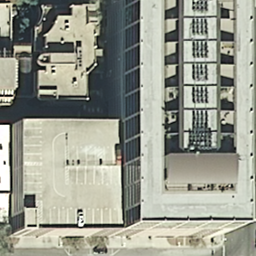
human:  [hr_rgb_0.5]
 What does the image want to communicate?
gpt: buildings